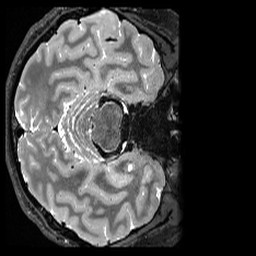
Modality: T2w
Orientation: axial
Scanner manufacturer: siemens
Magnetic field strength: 3 T
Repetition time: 3.2 s
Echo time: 0.563 s